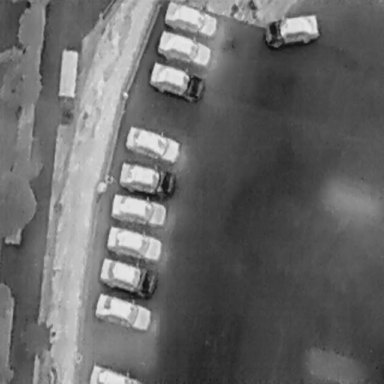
There are 11 Cars in the infrared image.